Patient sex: M
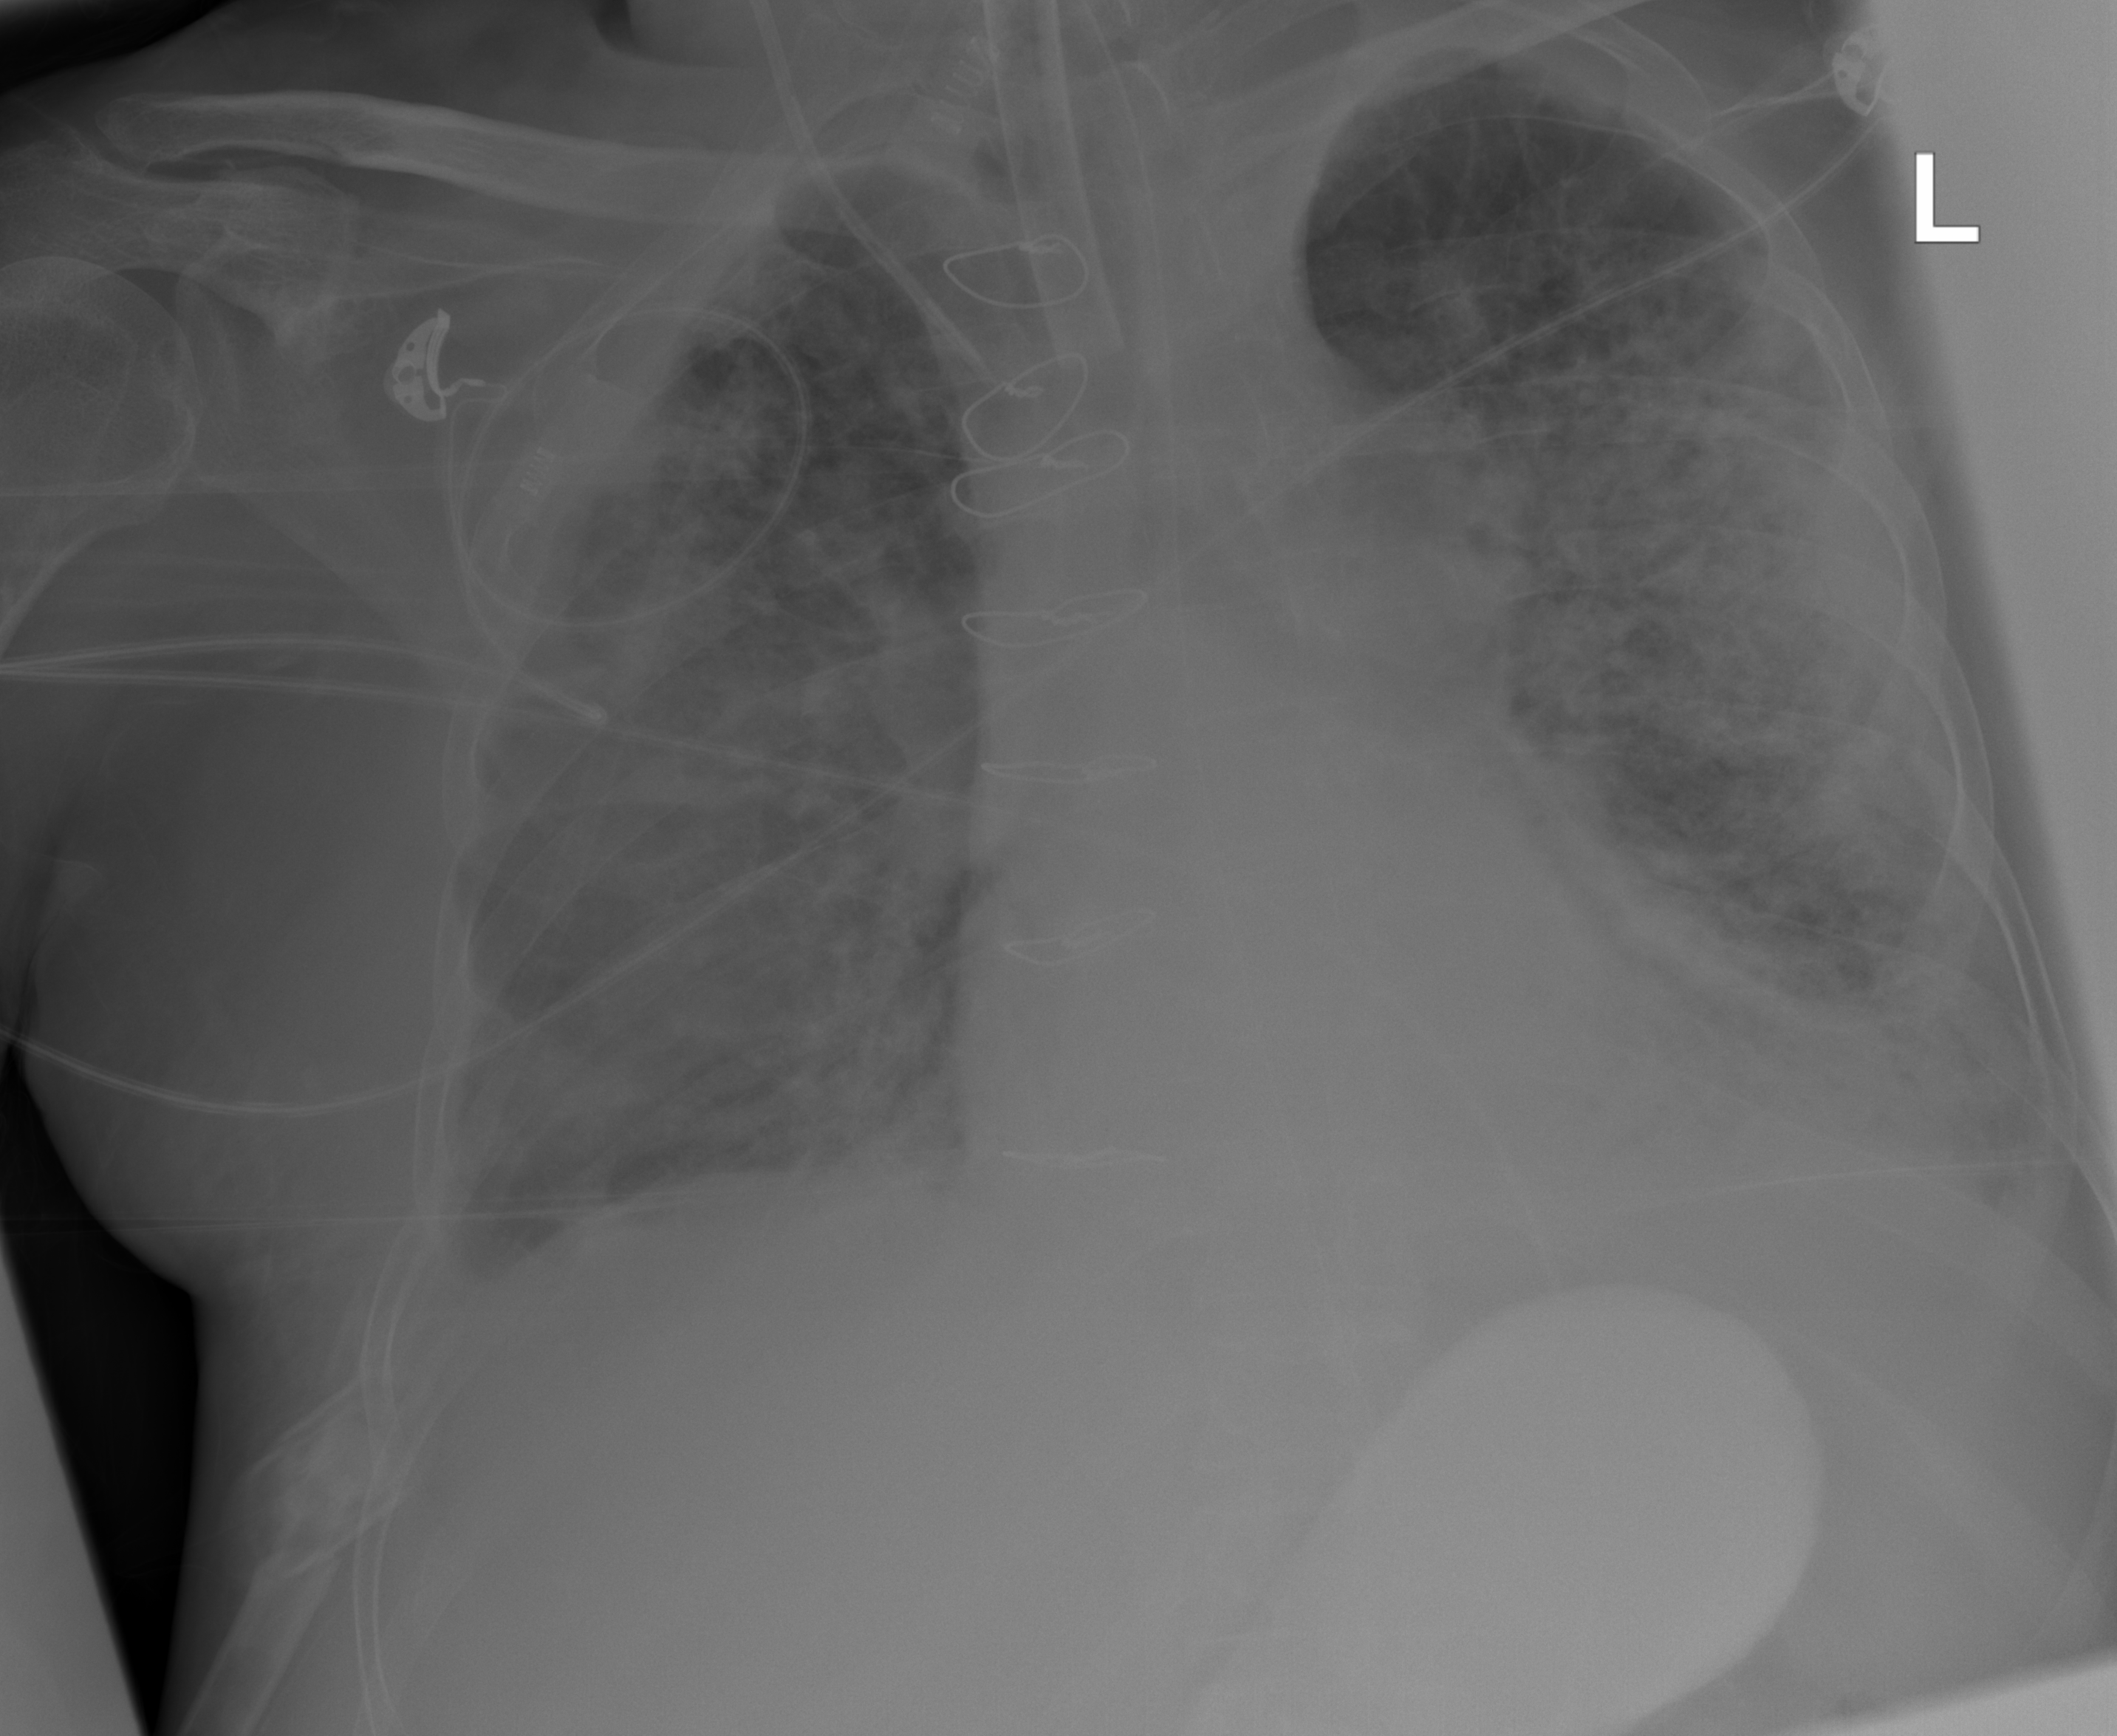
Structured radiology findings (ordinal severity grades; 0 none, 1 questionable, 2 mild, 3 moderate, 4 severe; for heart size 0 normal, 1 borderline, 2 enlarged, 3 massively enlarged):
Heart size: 2
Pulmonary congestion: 2
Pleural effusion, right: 2
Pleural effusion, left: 2
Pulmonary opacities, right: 2
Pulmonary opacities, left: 3
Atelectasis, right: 2
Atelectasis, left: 2